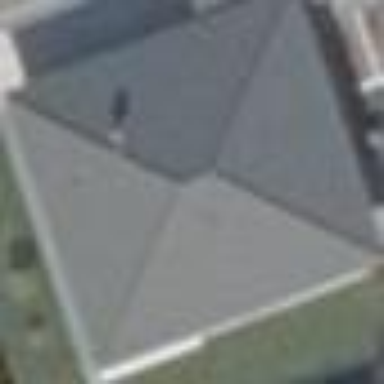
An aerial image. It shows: Detached building with hipped roof.